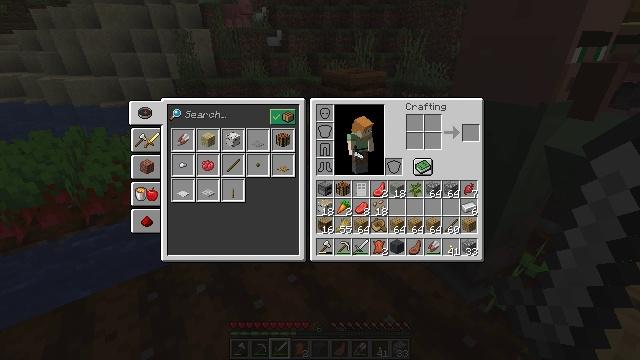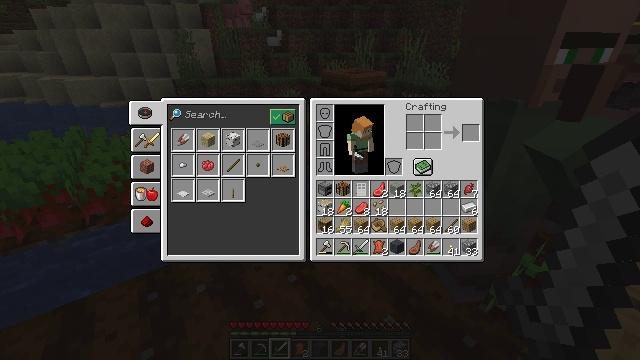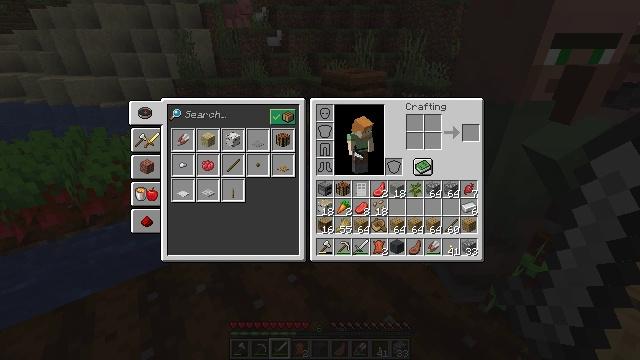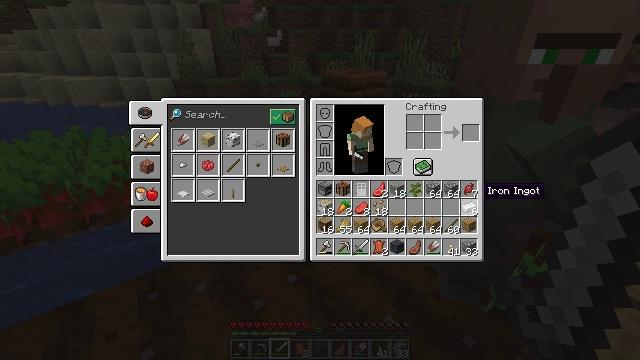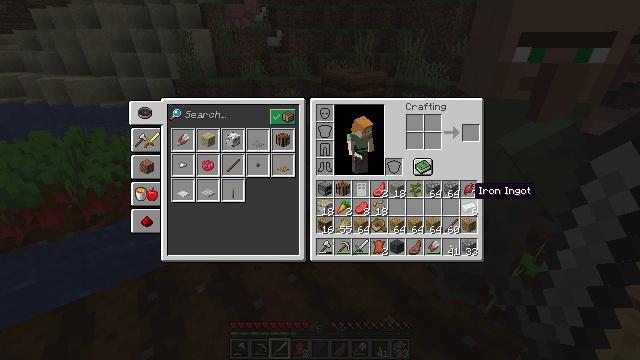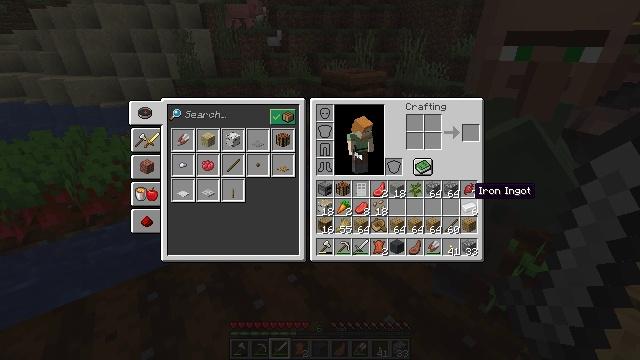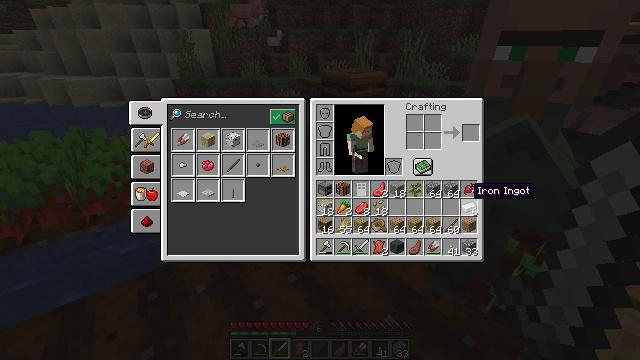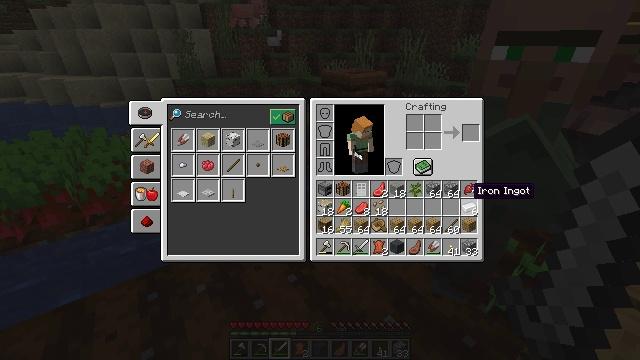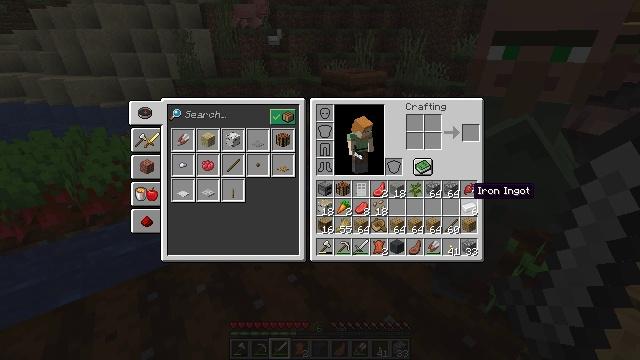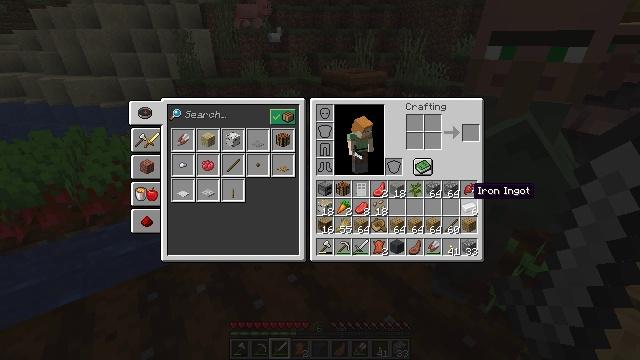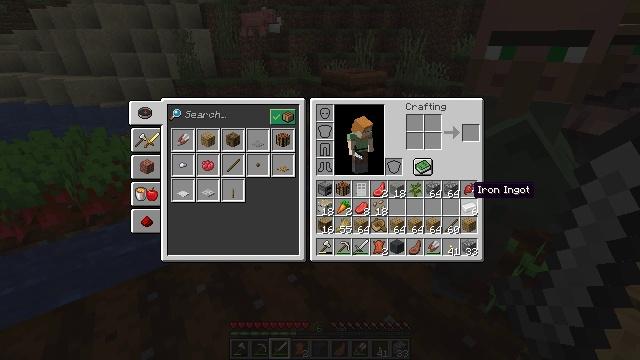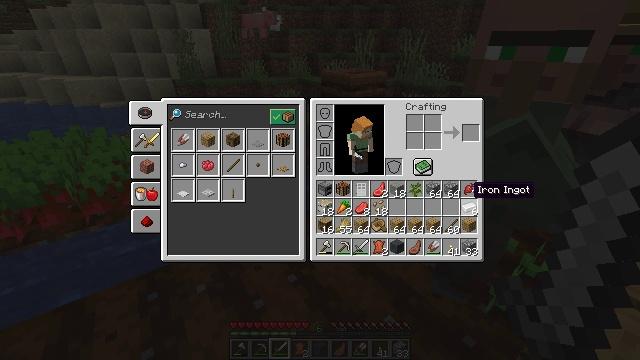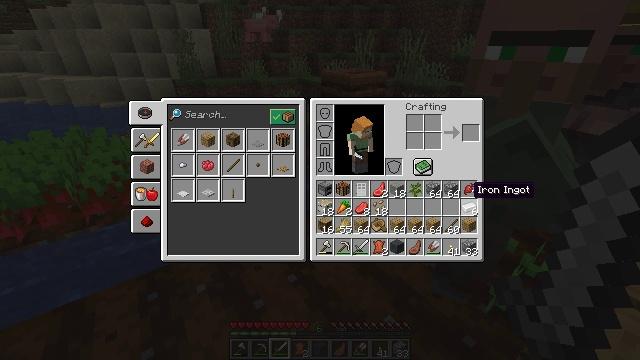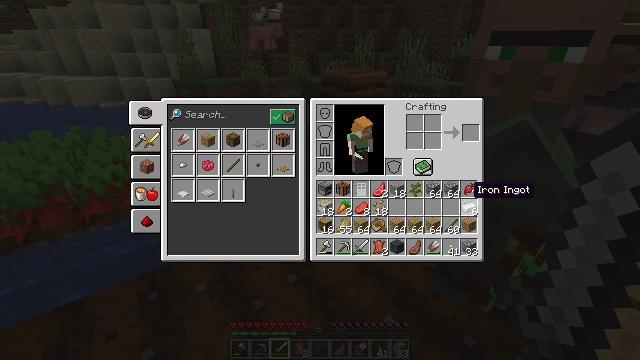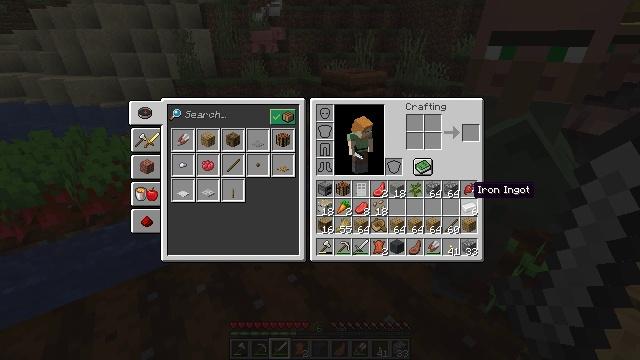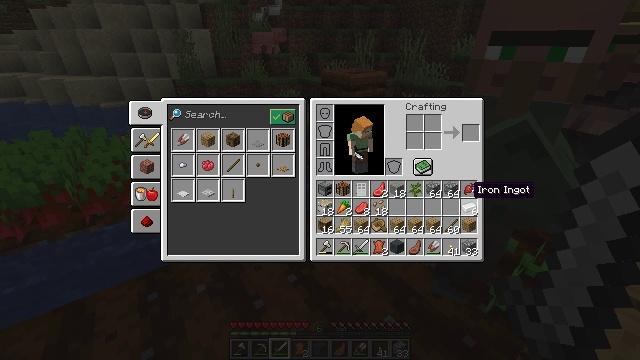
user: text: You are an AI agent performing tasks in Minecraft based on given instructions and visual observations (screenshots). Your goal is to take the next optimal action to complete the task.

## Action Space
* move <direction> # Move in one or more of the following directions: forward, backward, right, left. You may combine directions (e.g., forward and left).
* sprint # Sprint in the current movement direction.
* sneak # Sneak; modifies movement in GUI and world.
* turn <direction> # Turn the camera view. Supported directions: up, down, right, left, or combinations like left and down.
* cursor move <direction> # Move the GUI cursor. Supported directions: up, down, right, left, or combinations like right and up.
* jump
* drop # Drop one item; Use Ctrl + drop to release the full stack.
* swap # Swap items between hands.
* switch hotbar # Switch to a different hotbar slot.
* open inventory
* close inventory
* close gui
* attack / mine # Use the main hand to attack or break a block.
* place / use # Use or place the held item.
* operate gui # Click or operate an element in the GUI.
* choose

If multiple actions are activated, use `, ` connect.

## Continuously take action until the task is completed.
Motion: motion action
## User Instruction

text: Collect beetroots from the field.
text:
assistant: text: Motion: no_op
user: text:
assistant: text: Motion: no_op
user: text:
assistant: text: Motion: no_op
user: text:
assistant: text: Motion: cursor move left
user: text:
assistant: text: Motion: no_op
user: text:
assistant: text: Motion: no_op
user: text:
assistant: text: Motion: no_op
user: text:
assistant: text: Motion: no_op
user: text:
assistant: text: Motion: no_op
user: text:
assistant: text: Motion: no_op
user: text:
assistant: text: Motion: no_op
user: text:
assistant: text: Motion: no_op
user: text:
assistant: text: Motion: no_op
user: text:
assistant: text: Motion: no_op
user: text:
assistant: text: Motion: no_op
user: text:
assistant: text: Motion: no_op
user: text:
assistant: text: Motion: no_op
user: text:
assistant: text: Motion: no_op
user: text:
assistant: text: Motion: no_op
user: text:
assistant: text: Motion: no_op
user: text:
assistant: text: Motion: no_op
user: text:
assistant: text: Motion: no_op
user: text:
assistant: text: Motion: no_op
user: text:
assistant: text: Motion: no_op
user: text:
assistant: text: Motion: no_op
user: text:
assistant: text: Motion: no_op
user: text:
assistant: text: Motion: no_op
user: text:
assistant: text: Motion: no_op
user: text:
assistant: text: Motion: no_op
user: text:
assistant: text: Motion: no_op